Interaction volume radius: 10 \u00c5
Interaction volume height: 10 \u00c5
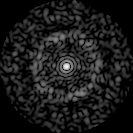
Disorder parameter: 0.781